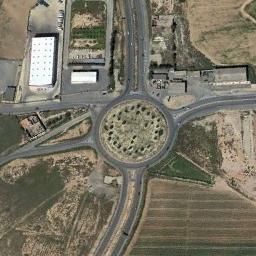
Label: roundabout